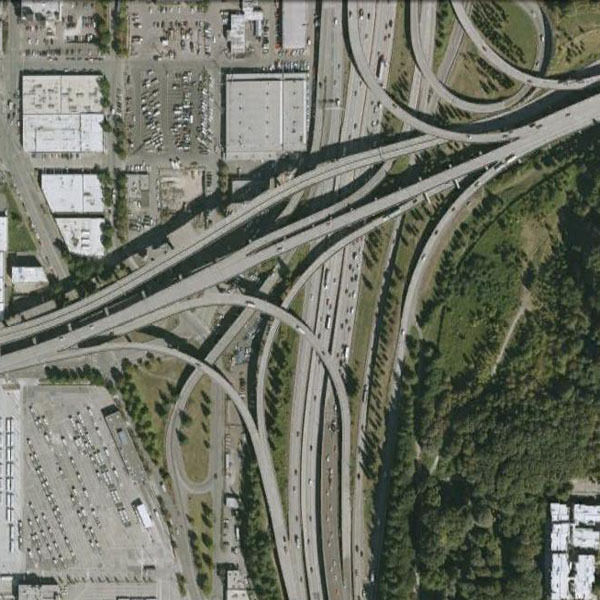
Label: Viaduct